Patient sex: F
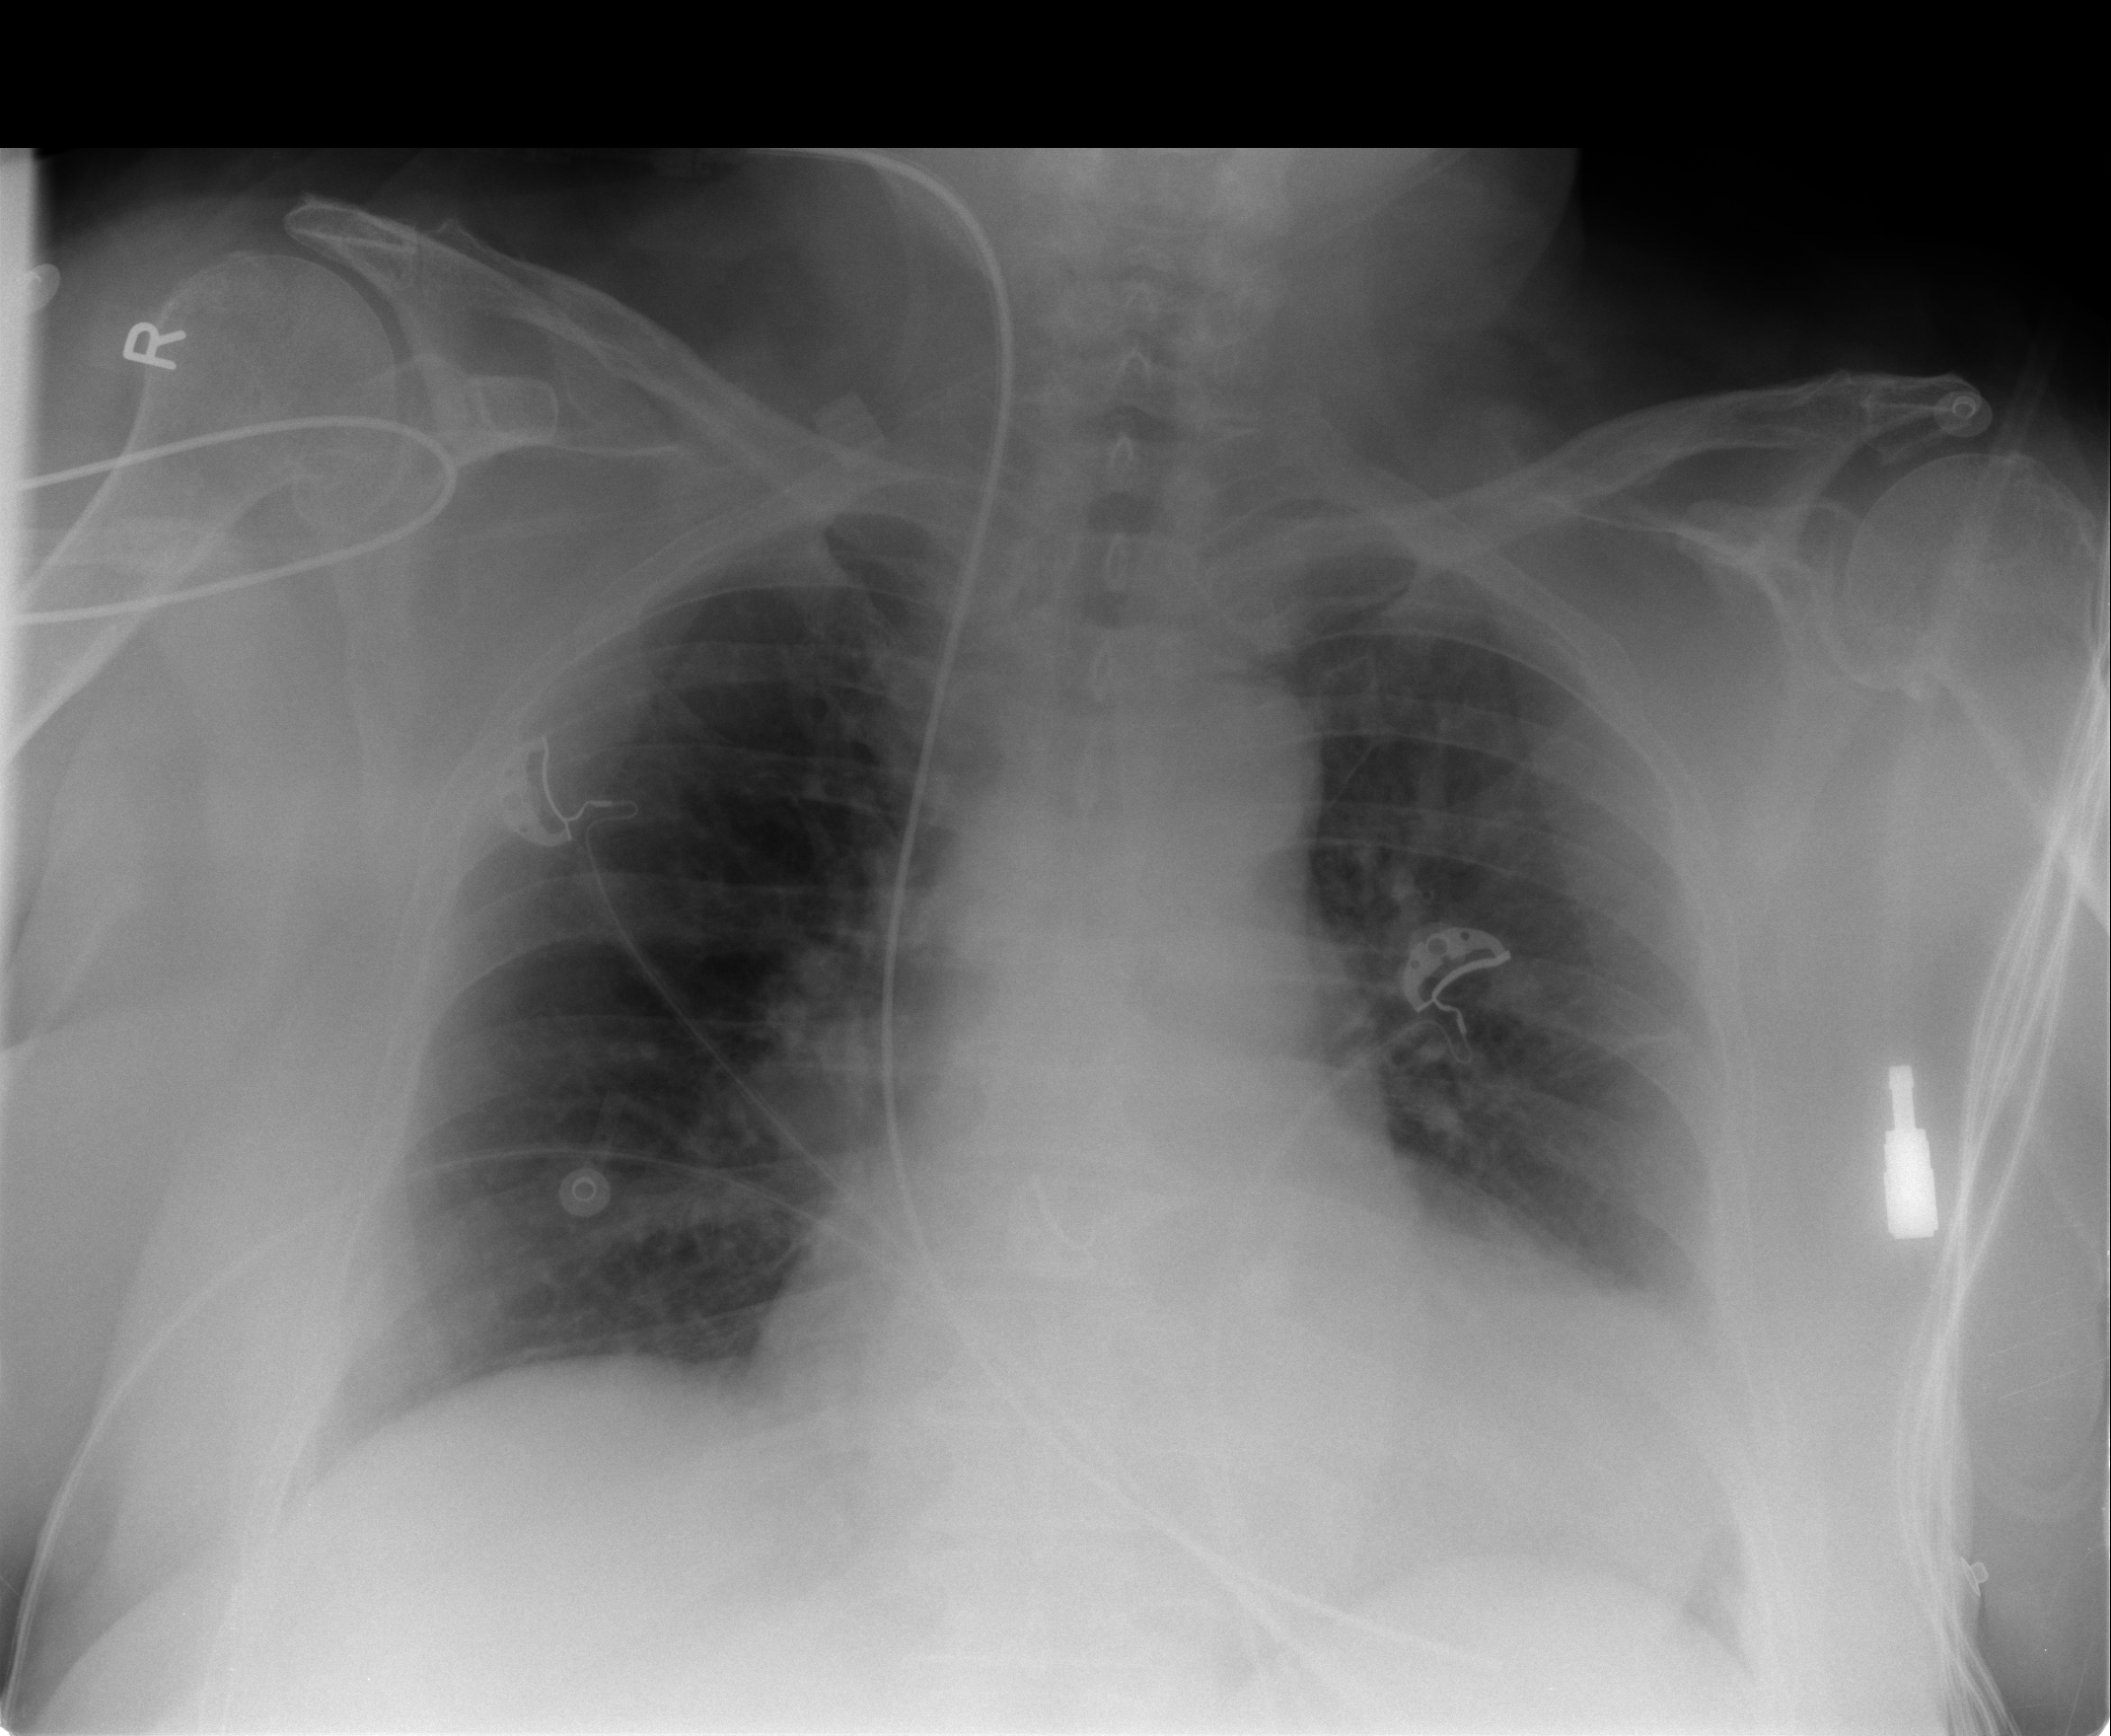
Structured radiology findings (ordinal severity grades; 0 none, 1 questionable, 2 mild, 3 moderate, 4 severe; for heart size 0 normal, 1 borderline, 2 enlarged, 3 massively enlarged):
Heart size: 2
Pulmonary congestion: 2
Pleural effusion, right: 0
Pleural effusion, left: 2
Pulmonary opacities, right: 0
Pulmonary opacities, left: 0
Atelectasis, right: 0
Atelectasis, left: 2